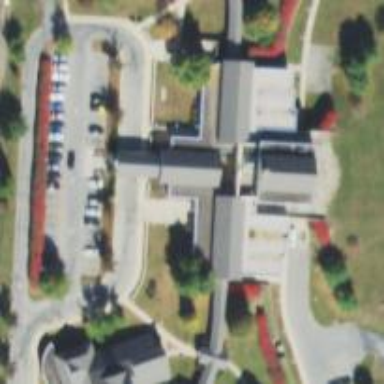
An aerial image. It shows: Hospital.